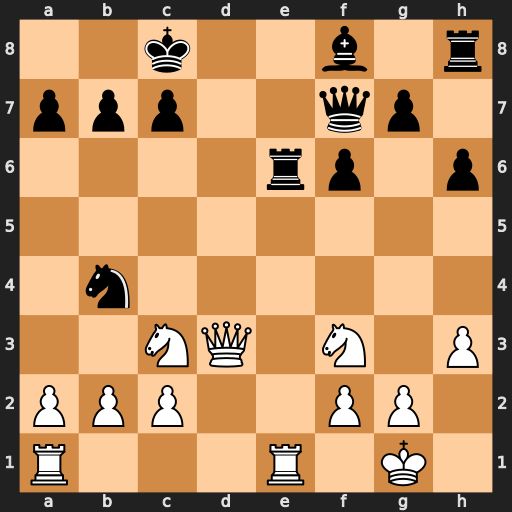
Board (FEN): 2k2b1r/ppp2qp1/4rp1p/8/1n6/2NQ1N1P/PPP2PP1/R3R1K1
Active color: w
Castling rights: -
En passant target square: -
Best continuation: Qf5 g6 Qxe6+ Qxe6 Rxe6